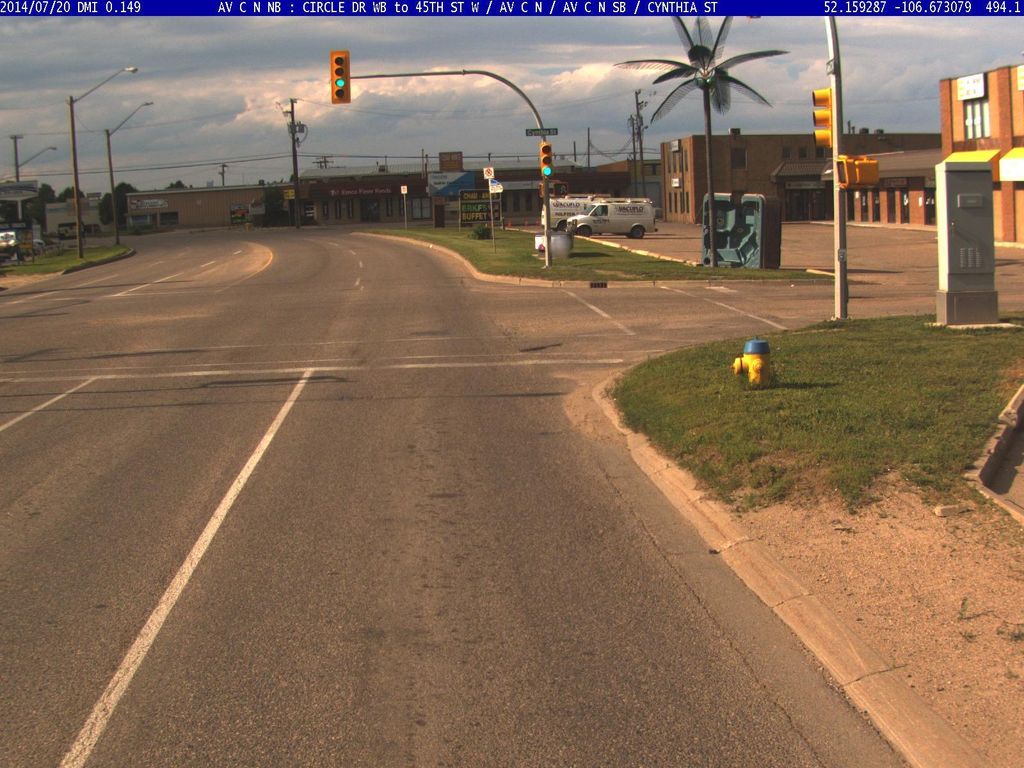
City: saskatoon